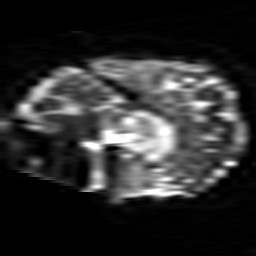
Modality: ADC
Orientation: sagittal
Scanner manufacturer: siemens
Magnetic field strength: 1.5 T
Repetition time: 8.1 s
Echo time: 0.119 s